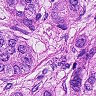
Metastatic tissue present: yes